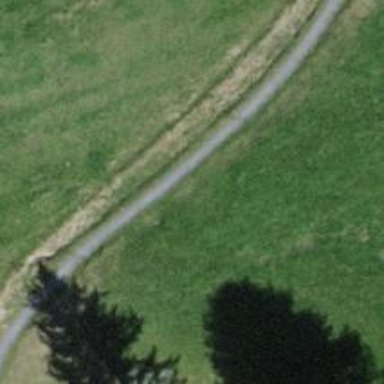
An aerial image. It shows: Grass path.